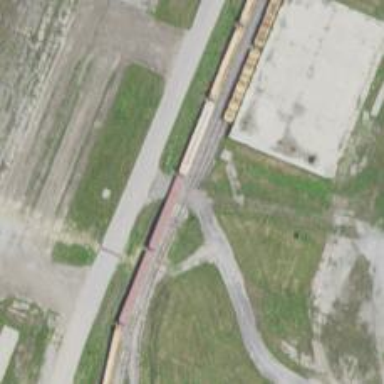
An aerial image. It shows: Rail spur service.